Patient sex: M
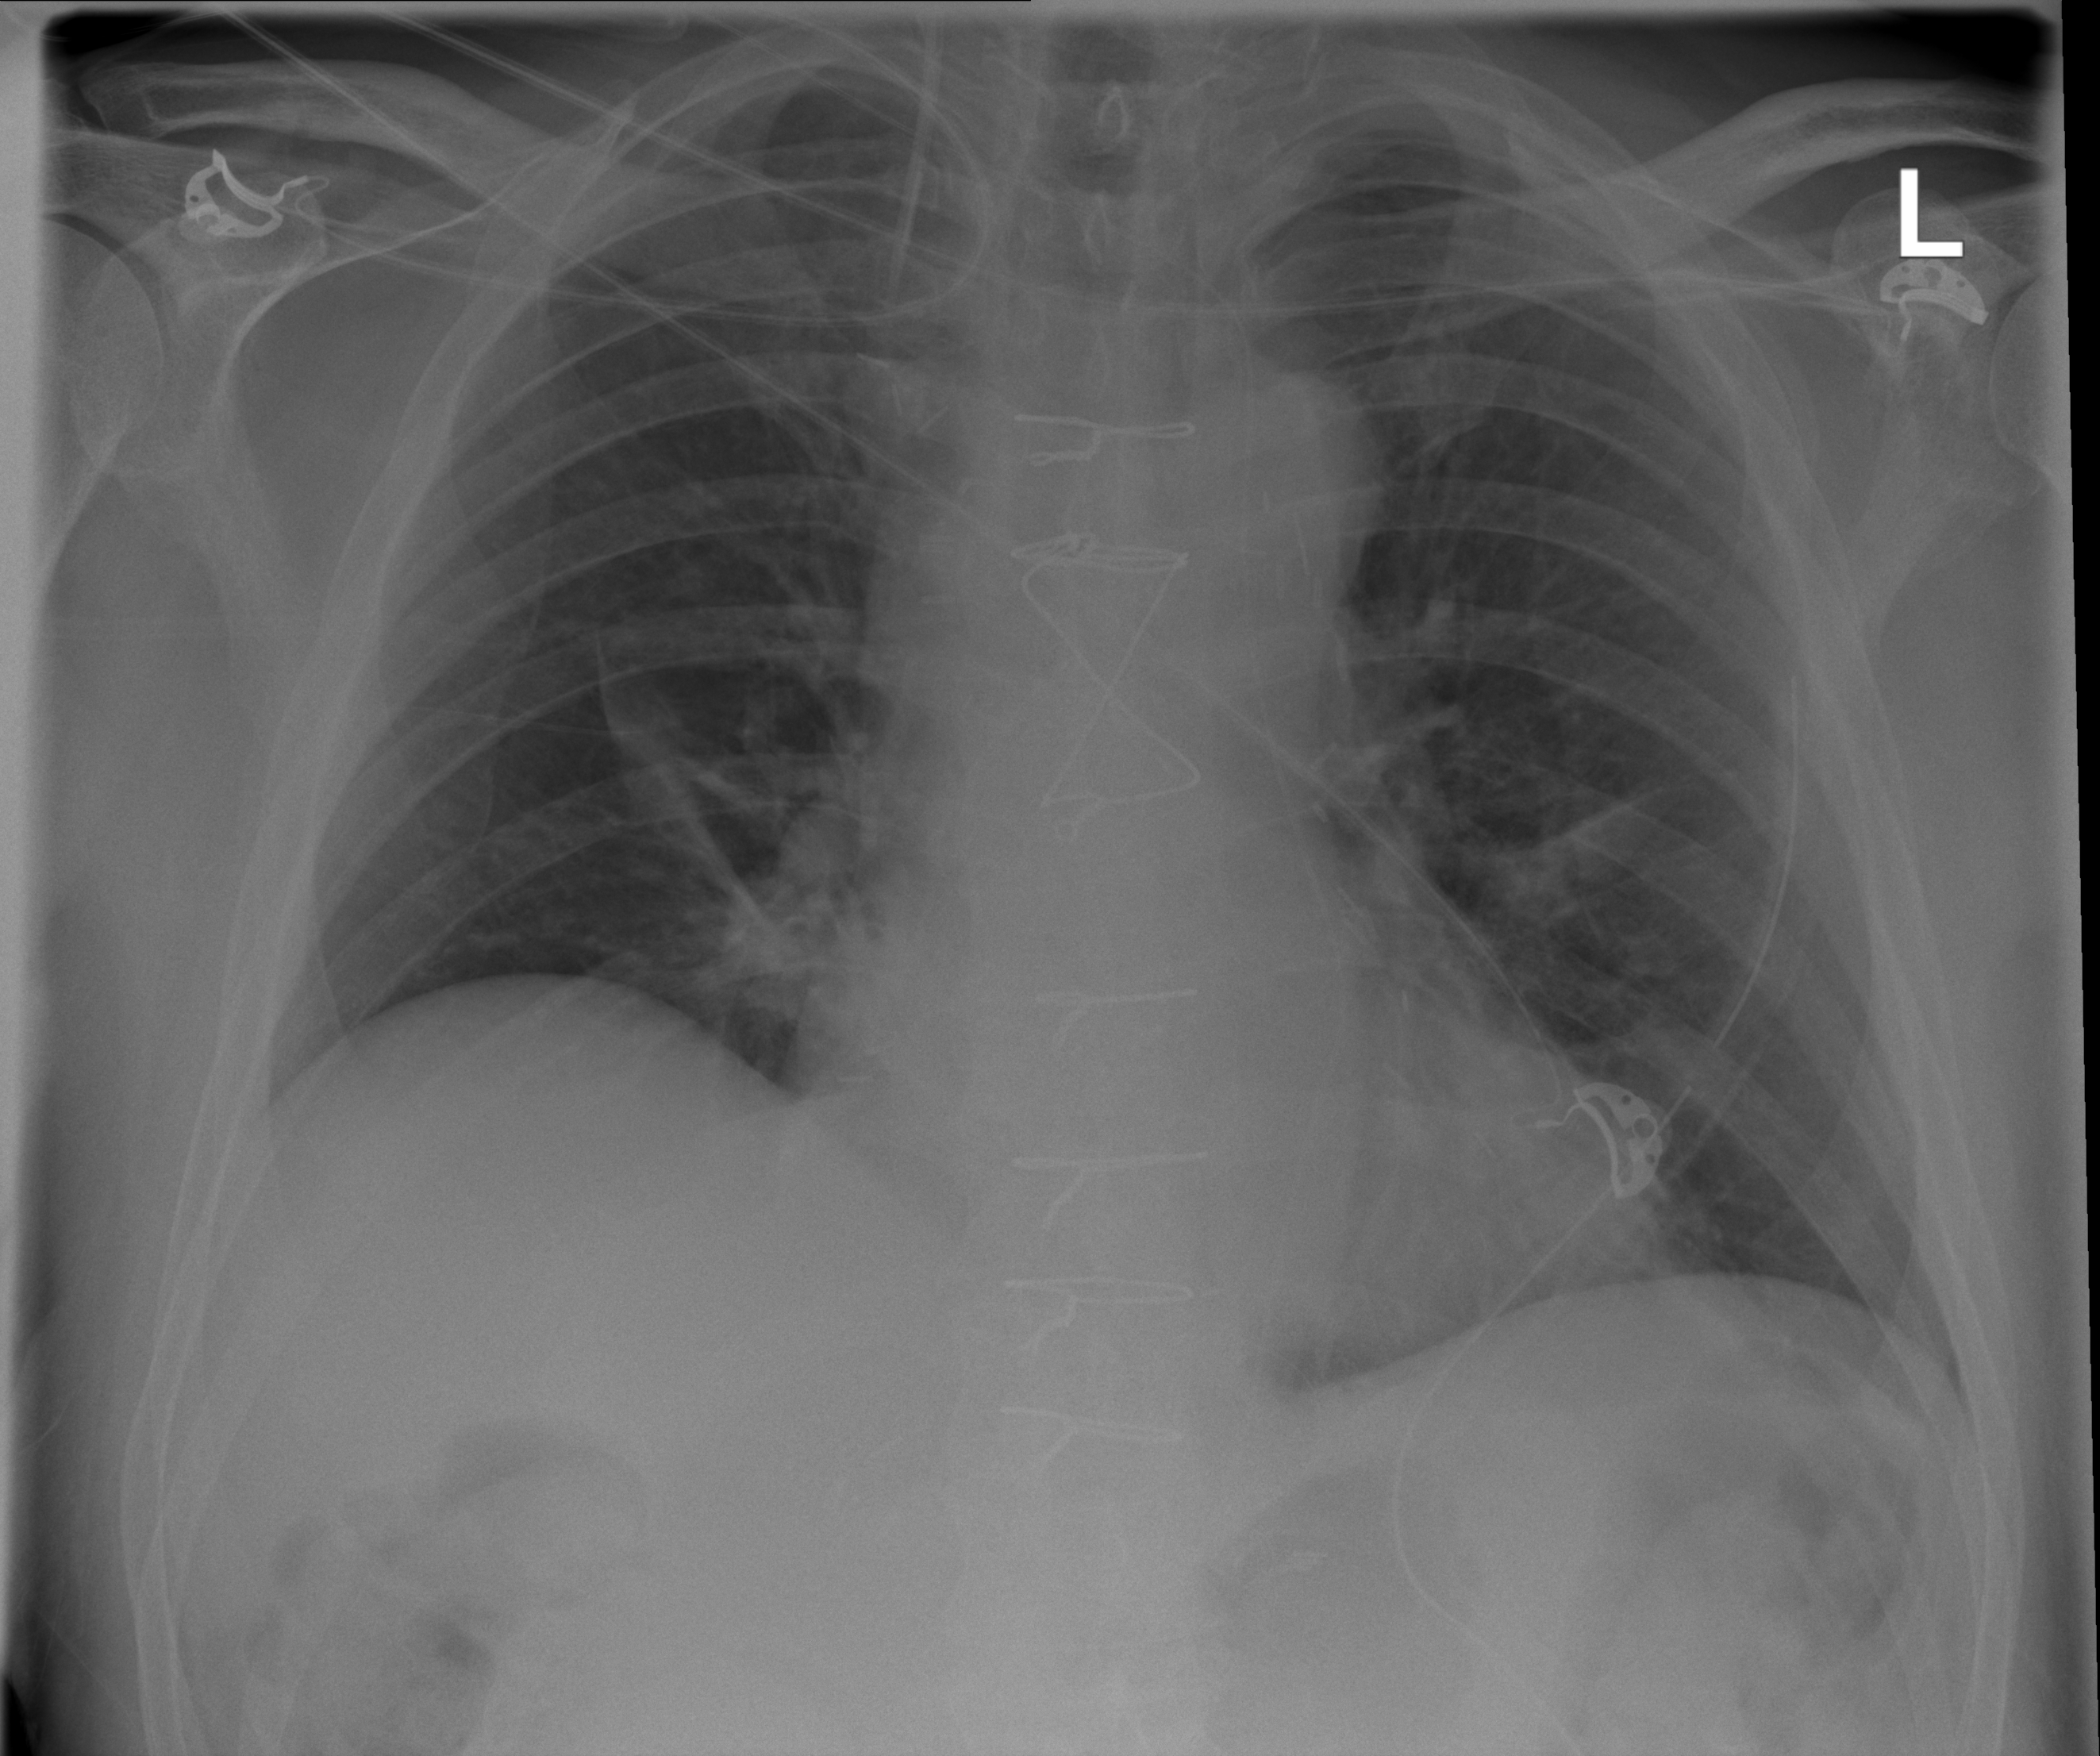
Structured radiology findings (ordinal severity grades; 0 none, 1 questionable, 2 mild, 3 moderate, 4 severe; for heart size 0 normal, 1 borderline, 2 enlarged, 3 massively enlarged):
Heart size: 1
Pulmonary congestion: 0
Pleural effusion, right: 0
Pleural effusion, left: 0
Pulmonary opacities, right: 0
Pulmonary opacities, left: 0
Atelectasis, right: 2
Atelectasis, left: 2